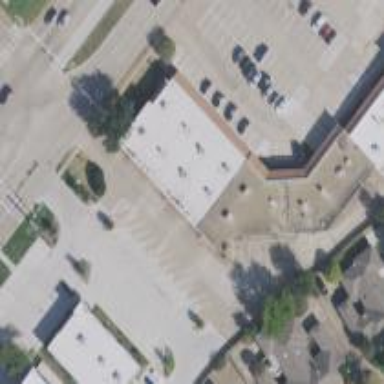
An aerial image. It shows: Clinic.